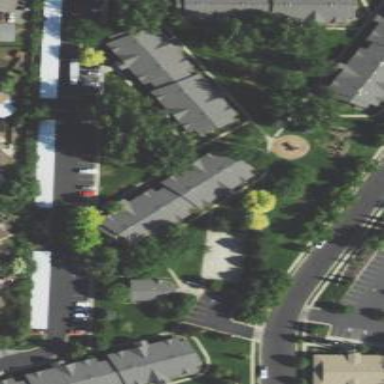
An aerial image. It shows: Residential area with apartments.